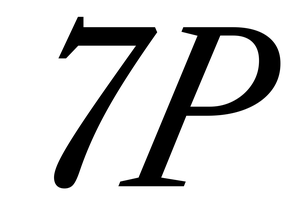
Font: LibreCaslonText-Italic_Italic